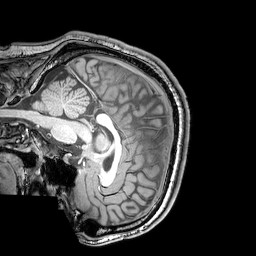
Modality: T1w
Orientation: sagittal
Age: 25
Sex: male
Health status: healthy
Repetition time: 0.081 s
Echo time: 0.037 s